Question: I am developing MVC application and using razor syntax.
In this application I am giving comment facility.
I have added a partial view, which loads the comment/Records from DB.
In below image, we can see the comment box which is called run-time for employee index view.
problem is, when user delete comment, its get deleted from DB but how to remove it from the screen without redirect to any page ?
I wan to remove that deleted comment div tag smoothly...
Please see the image...

my code is...
'''
@model IEnumerable<CRMEntities.Comment>
@{
<div class="ParentBlock">
@foreach (var item in Model)
{
<div class="OwnerClass" id="OwnerName" data-comment-id="@item.Id">
<span class="EmpName"> @Html.ActionLink(item.Owner.FullName, "Details", "EMployee", new { id = item.OwnerId }, new { @style = "color:#1A6690;" })</span>
@Html.DisplayFor(ModelItem => item.CommentDateTime)
<span class="EmpName"><button type="button" class="deleteComment">Delete</button></span>
<p class="CommentP">
@Html.DisplayFor(ModelItem => item.CommentText)
</p>
<br />
<a class="Delete222" style="cursor:move;display:none;">DeleteNew</a>
<br />
</div>
}
<p class="p12">
</p>
</div>
<p id="ClassPara" class="ShowComments" onclick="chkToggle()">Show All Comments</p>
}
@Html.TextArea("Comment", "", 5, 80, "asdsd")
<input type="button" value="Add Comment" id="AddCommentButton"/>
<input type="button" value="Clear" onclick="clearText()"/>
<br />
</body>
</html>
<script src="../../Scripts/jquery.js" type="text/javascript"></script>
<script type="text/javascript">
$(document).ready(function () {
$(".deleteComment").click(function () {
alert("asd");
var commentBlock = $(this).parent('.OwnerClass');
commentBlock.hide('slow')
});
});
$(document).ready(function () {
$('.OwnerClass').hover(function () {
$('.Delete222', this).show();
}, function () {
$('.Delete222').hide();
});
});
</script>
'''
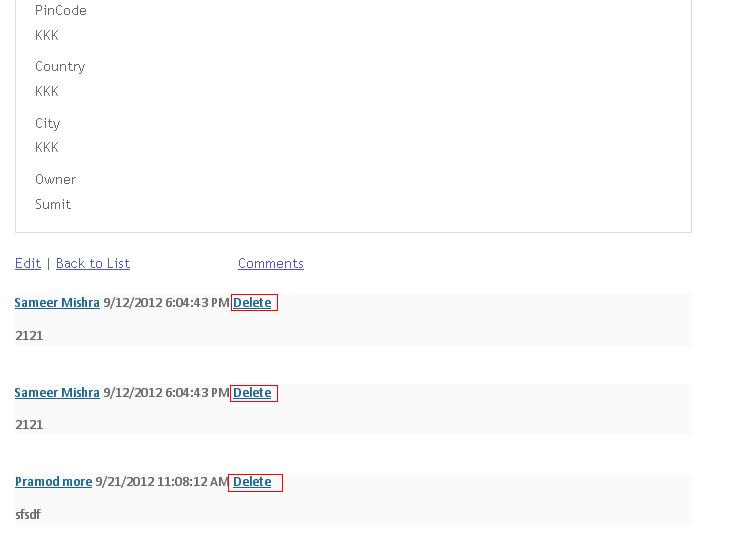
Answer: Instead of generating action link, place there button or . Bind JavaScript function to click event on this button, in this function make ajax call to action that deletes comment from db and use Jquery to hide proper div.
'''
<span class="EmpName"><button type="button" class="deleteComment">Delete</button></span>
'''
JavaScript:
'''
$('.deleteComment').click(function ()
{
var commentBlock = $(this).parent('.ParentBlock');
$.ajax({
type: 'post',
url: '/Comment/DeleteComment',
dataType: 'json',
data:
{
commentId: getCommentId(commentBlock )
},
success: function (data) {
commentBlock.hide('slow')
}
});
});
'''
Update due to question update and comments below this answer:
'''
$(document).ready(function () {
$(".deleteComment").click(function () {
var commentBlock = $(this).parent('.OwnerClass');
$.ajax({
type: 'post',
url: '/Comment/DeleteComment',
dataType: 'json',
data:
{
commentId: commentBlock.attr('data-comment-id')
},
success: function (data) {
commentBlock.hide('slow')
}
});
});
});
'''